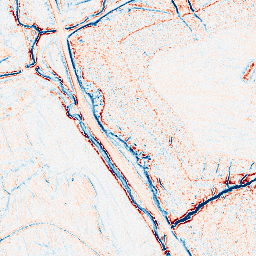
Category: edge_preserving
Decomposition family: anisotropic_diffusion
Decomposition parameters: iterations: 5
kappa: 30
gamma: 0.2
Upsampling method: cubic_catmull_rom
Upsampling parameters: scale: 8
Upsampling scale: 8